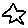
Label: star